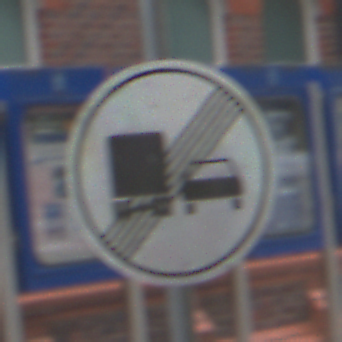
Verkehrszeichen: EndeUeberholverbotKraftfahrzeuge
Umgebung: Outdoor, Urban
Tageszeit: MorningAfternoon
Wetter: Overcast
Licht: Natural
Jahreszeit: NotSpecified
Kontrast: LowContrast